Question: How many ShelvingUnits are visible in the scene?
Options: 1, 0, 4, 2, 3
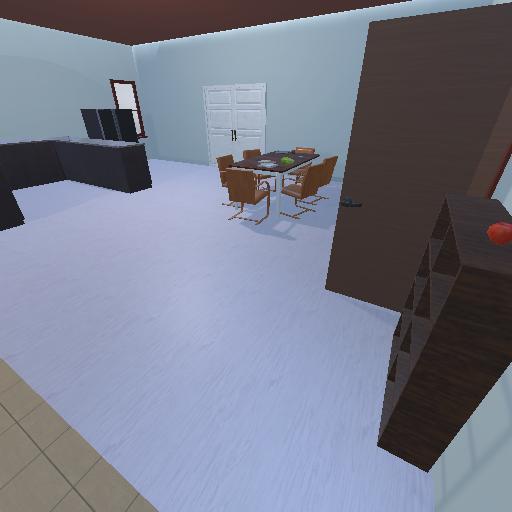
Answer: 1